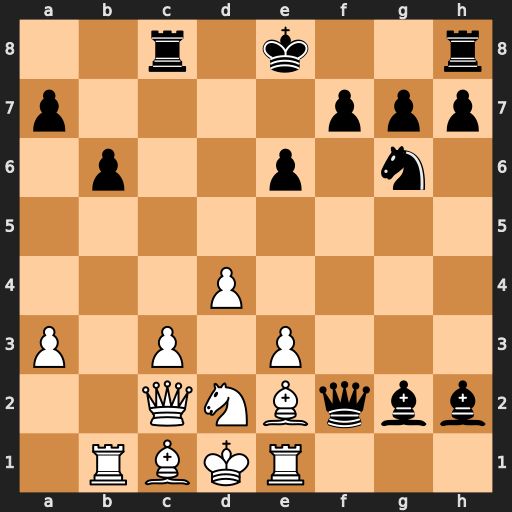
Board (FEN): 2r1k2r/p4ppp/1p2p1n1/8/3P4/P1P1P3/2QNBqbb/1RBKR3
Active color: w
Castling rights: k
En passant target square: -
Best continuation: Ne4 Qf5 Bb5+ Ke7 Qxg2